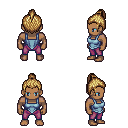
a pixel art fantasy rpg character, male body template, human, dark skin, blue vest, magenta pants, blonde short topknot hairstyle, four views (front, back, left, right), 2x2 character sprite sheet, small pixel art, hard edges, no anti-aliasing